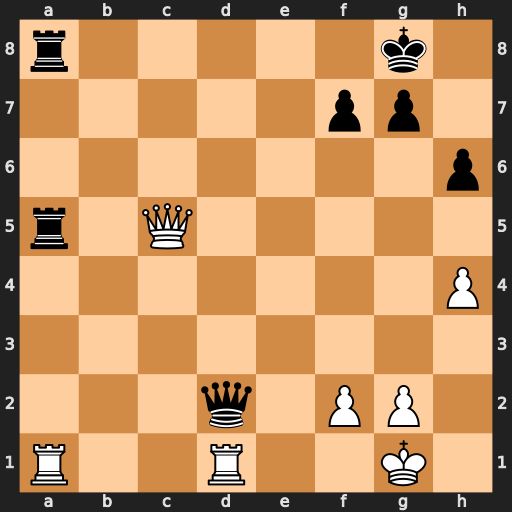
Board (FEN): r5k1/5pp1/7p/r1Q5/7P/8/3q1PP1/R2R2K1
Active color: w
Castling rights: -
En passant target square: -
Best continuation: Rxd2 Rxa1+ Kh2